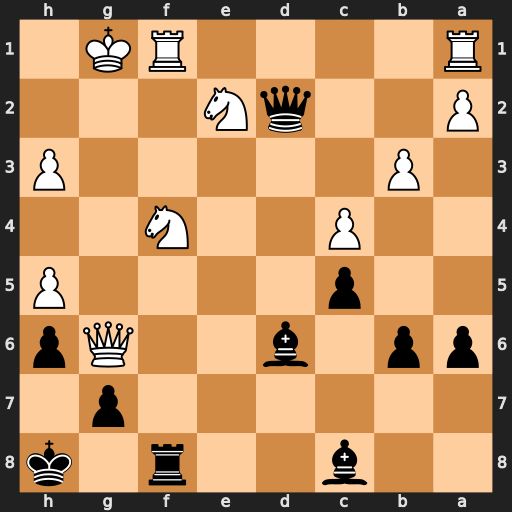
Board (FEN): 2b2r1k/6p1/pp1b2Qp/2p4P/2P2N2/1P5P/P2qN3/R4RK1
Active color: b
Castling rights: -
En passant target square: -
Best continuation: Qe3+ Rf2 Bxf4